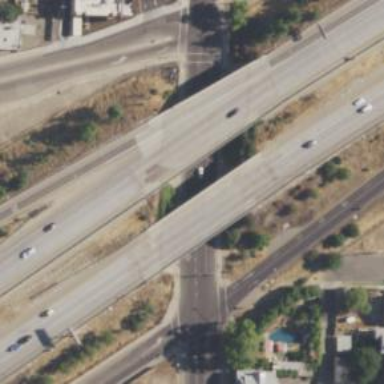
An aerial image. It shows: Motorway bridge.